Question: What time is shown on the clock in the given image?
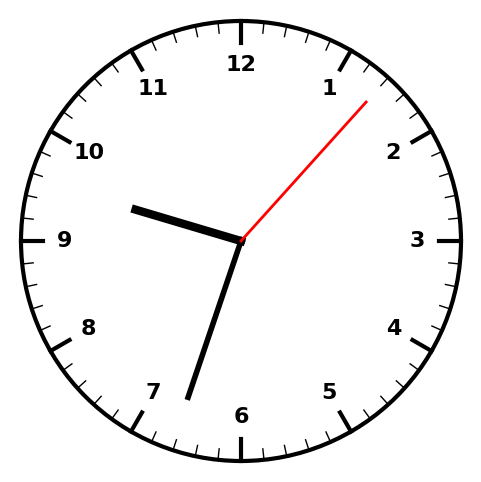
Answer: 09:33:07